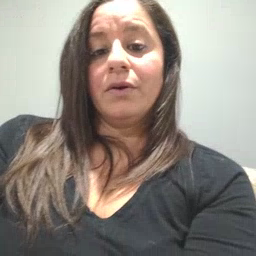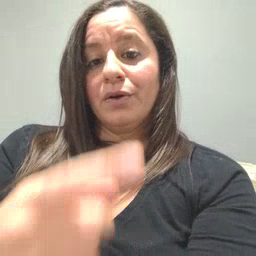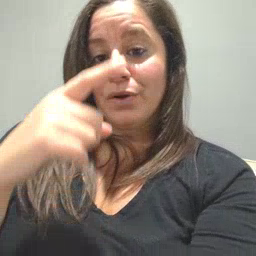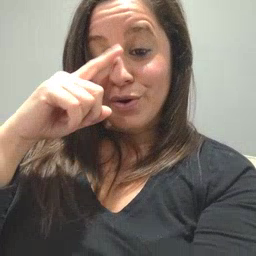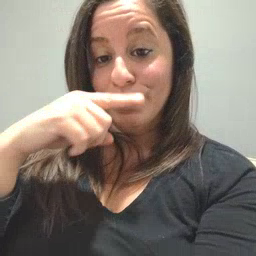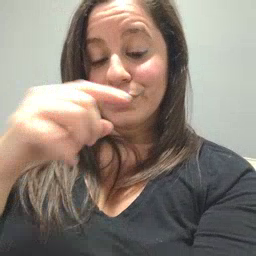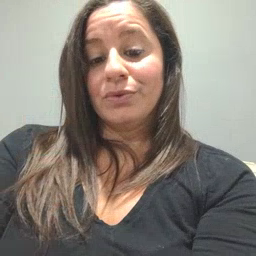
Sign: noisy